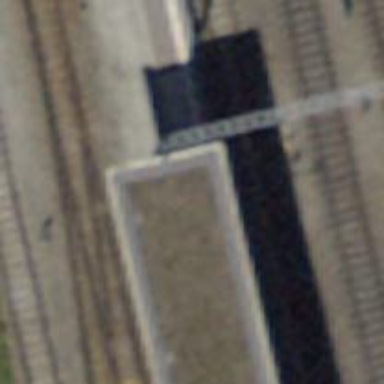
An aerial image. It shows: Concrete footway going through tunnel.